Here is the time-frequency representation (spectrogram) of a rolling-element bearing's vibration measurement. Classify the bearing condition as one of: normal, inner_race, outer_race, ball.
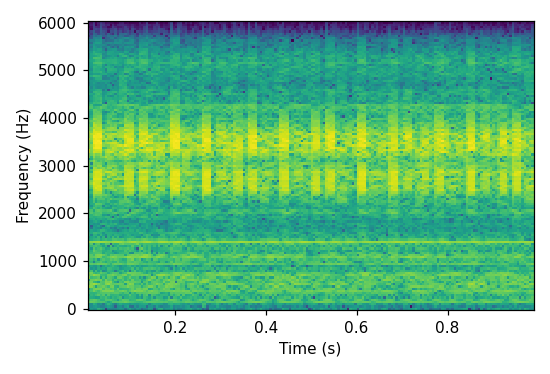
Answer: inner_race